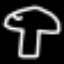
Label: mushroom